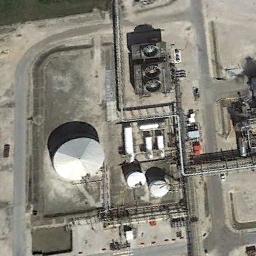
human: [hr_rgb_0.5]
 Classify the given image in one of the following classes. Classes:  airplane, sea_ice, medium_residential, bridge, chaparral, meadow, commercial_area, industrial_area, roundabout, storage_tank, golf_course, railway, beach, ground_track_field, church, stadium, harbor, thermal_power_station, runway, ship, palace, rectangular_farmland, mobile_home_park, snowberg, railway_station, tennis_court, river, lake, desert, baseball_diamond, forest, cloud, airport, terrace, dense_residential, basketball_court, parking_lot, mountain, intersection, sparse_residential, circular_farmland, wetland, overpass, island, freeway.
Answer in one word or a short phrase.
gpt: storage_tank